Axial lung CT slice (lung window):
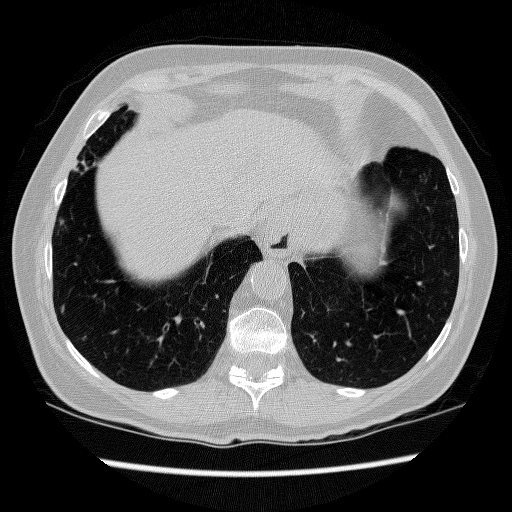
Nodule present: yes
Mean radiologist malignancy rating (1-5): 3